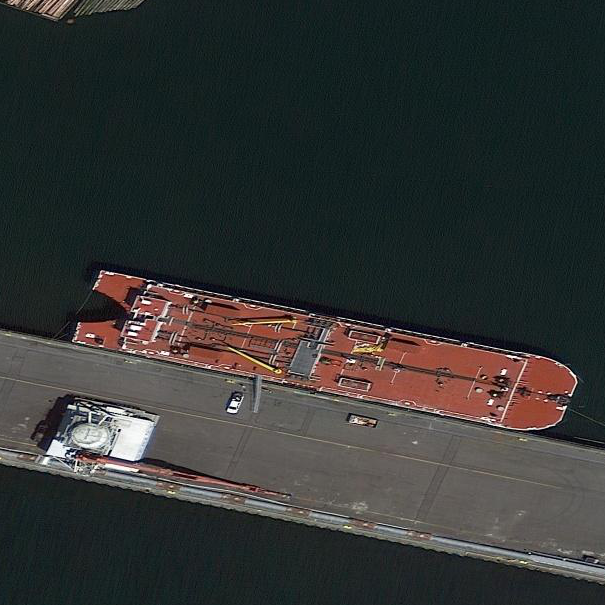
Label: Tank_ship